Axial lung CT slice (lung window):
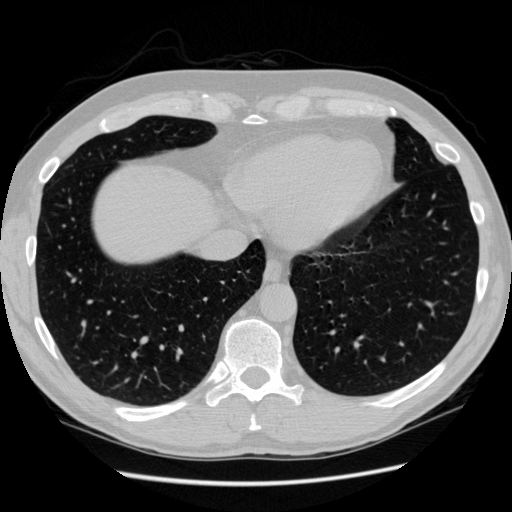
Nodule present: no